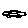
Label: car